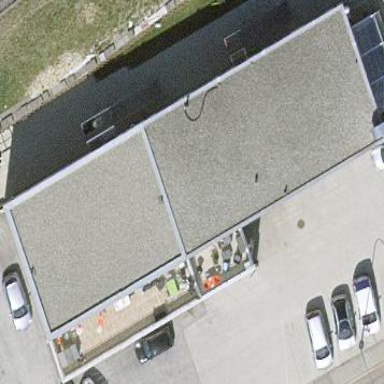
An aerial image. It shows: Commercial building.